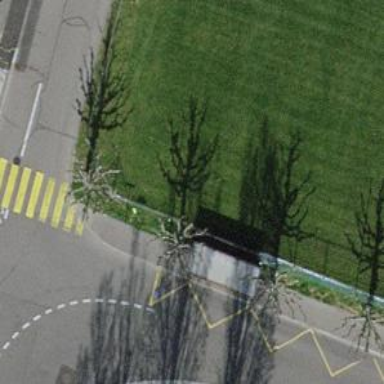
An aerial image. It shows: Asphalt platform for public transport with shelter.